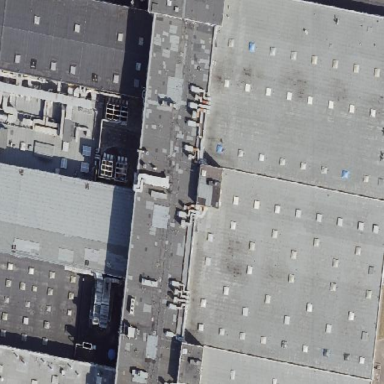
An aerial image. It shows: Industrial building.